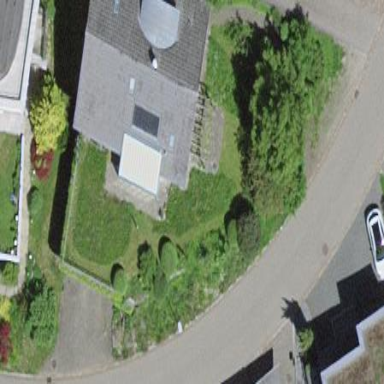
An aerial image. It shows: Simple house.